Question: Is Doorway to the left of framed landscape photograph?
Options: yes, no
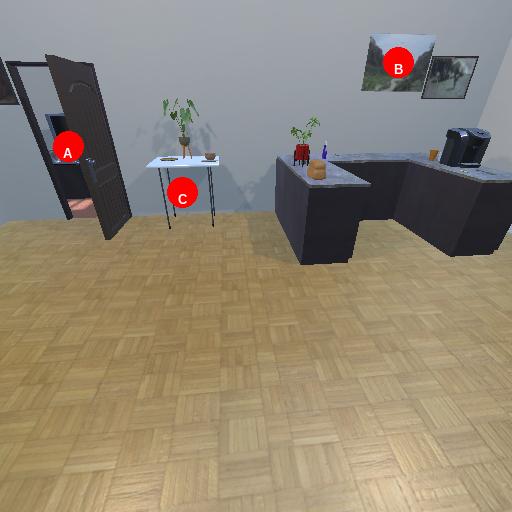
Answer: yes